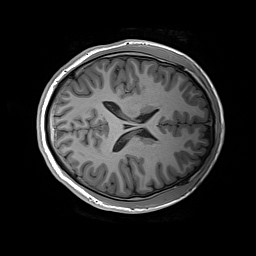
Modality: T1w
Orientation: axial
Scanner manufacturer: siemens
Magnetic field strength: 3 T
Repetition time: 2.2 s
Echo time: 0.00244 s